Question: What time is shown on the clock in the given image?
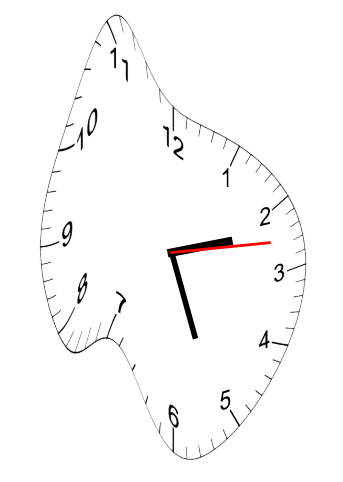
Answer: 02:26:13